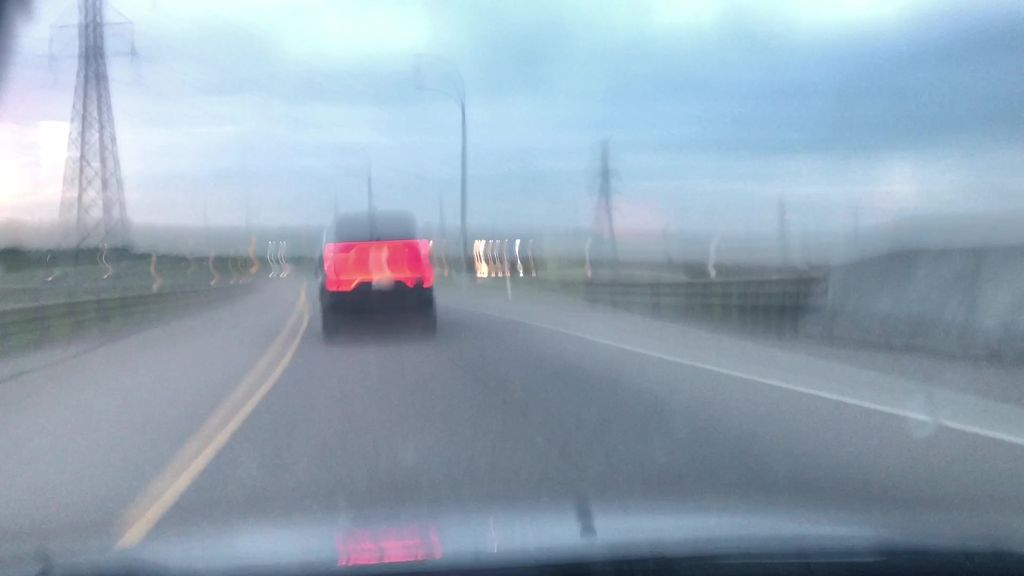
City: edmonton